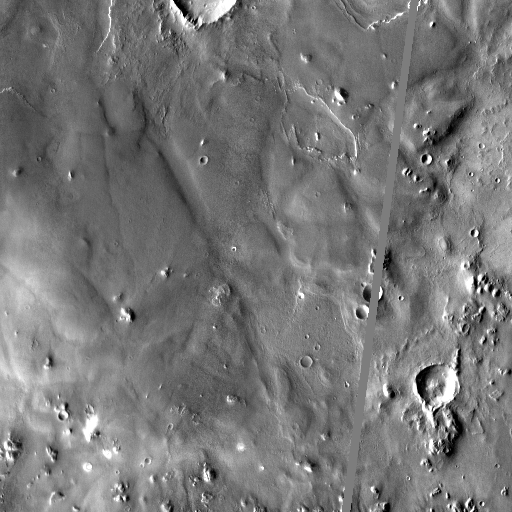
Crater classes present: Background, Other, Layered, Buried, Secondary